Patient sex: M
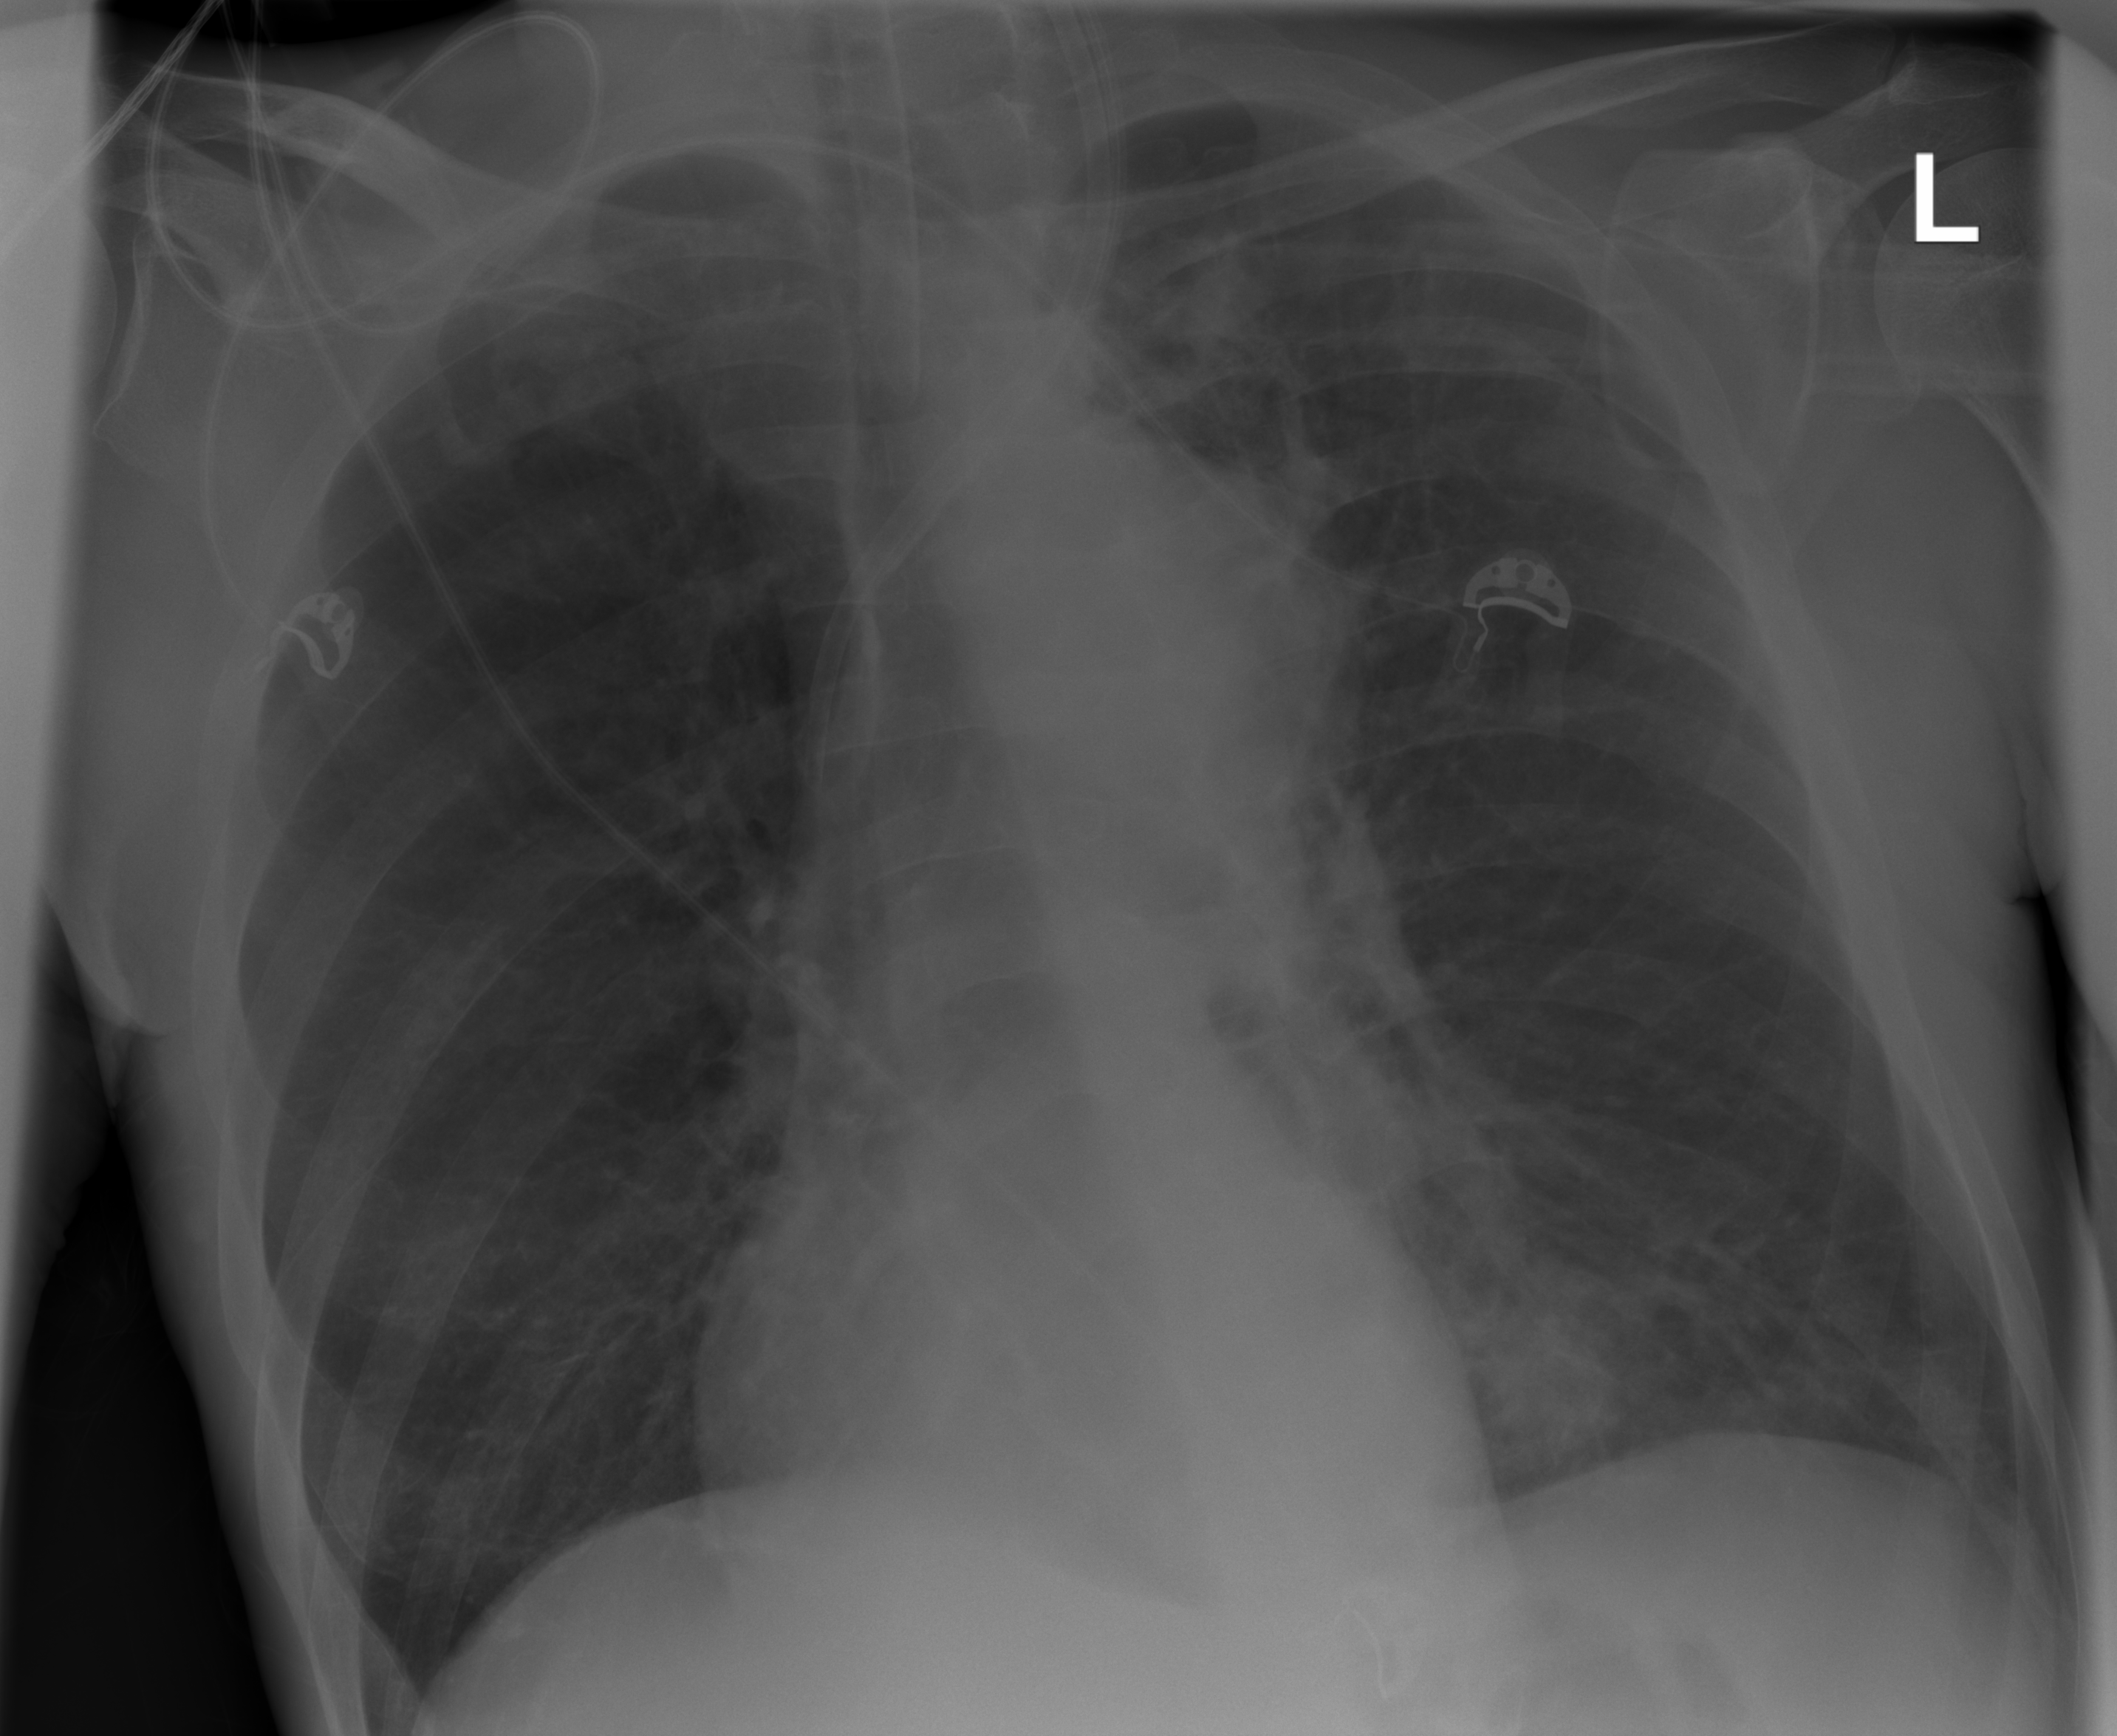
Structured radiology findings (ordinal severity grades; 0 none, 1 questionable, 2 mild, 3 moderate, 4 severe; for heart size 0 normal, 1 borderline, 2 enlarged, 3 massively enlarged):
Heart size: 0
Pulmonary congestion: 2
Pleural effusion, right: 0
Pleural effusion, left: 1
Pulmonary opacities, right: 0
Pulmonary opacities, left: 2
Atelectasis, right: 2
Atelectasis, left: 2